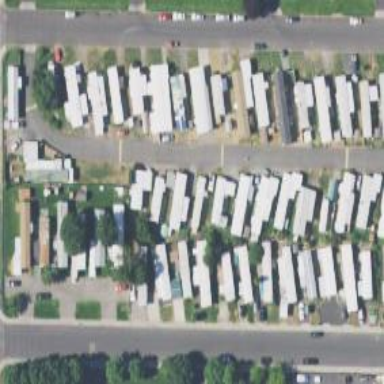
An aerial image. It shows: Mobile residential area.